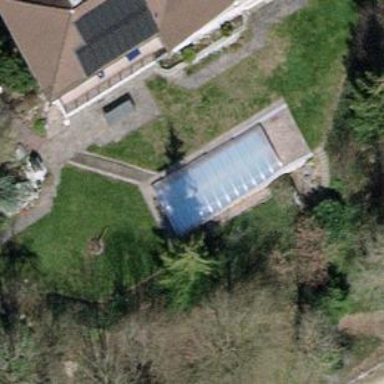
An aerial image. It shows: Swimming pool located in leisure land.